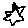
Label: star